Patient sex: M
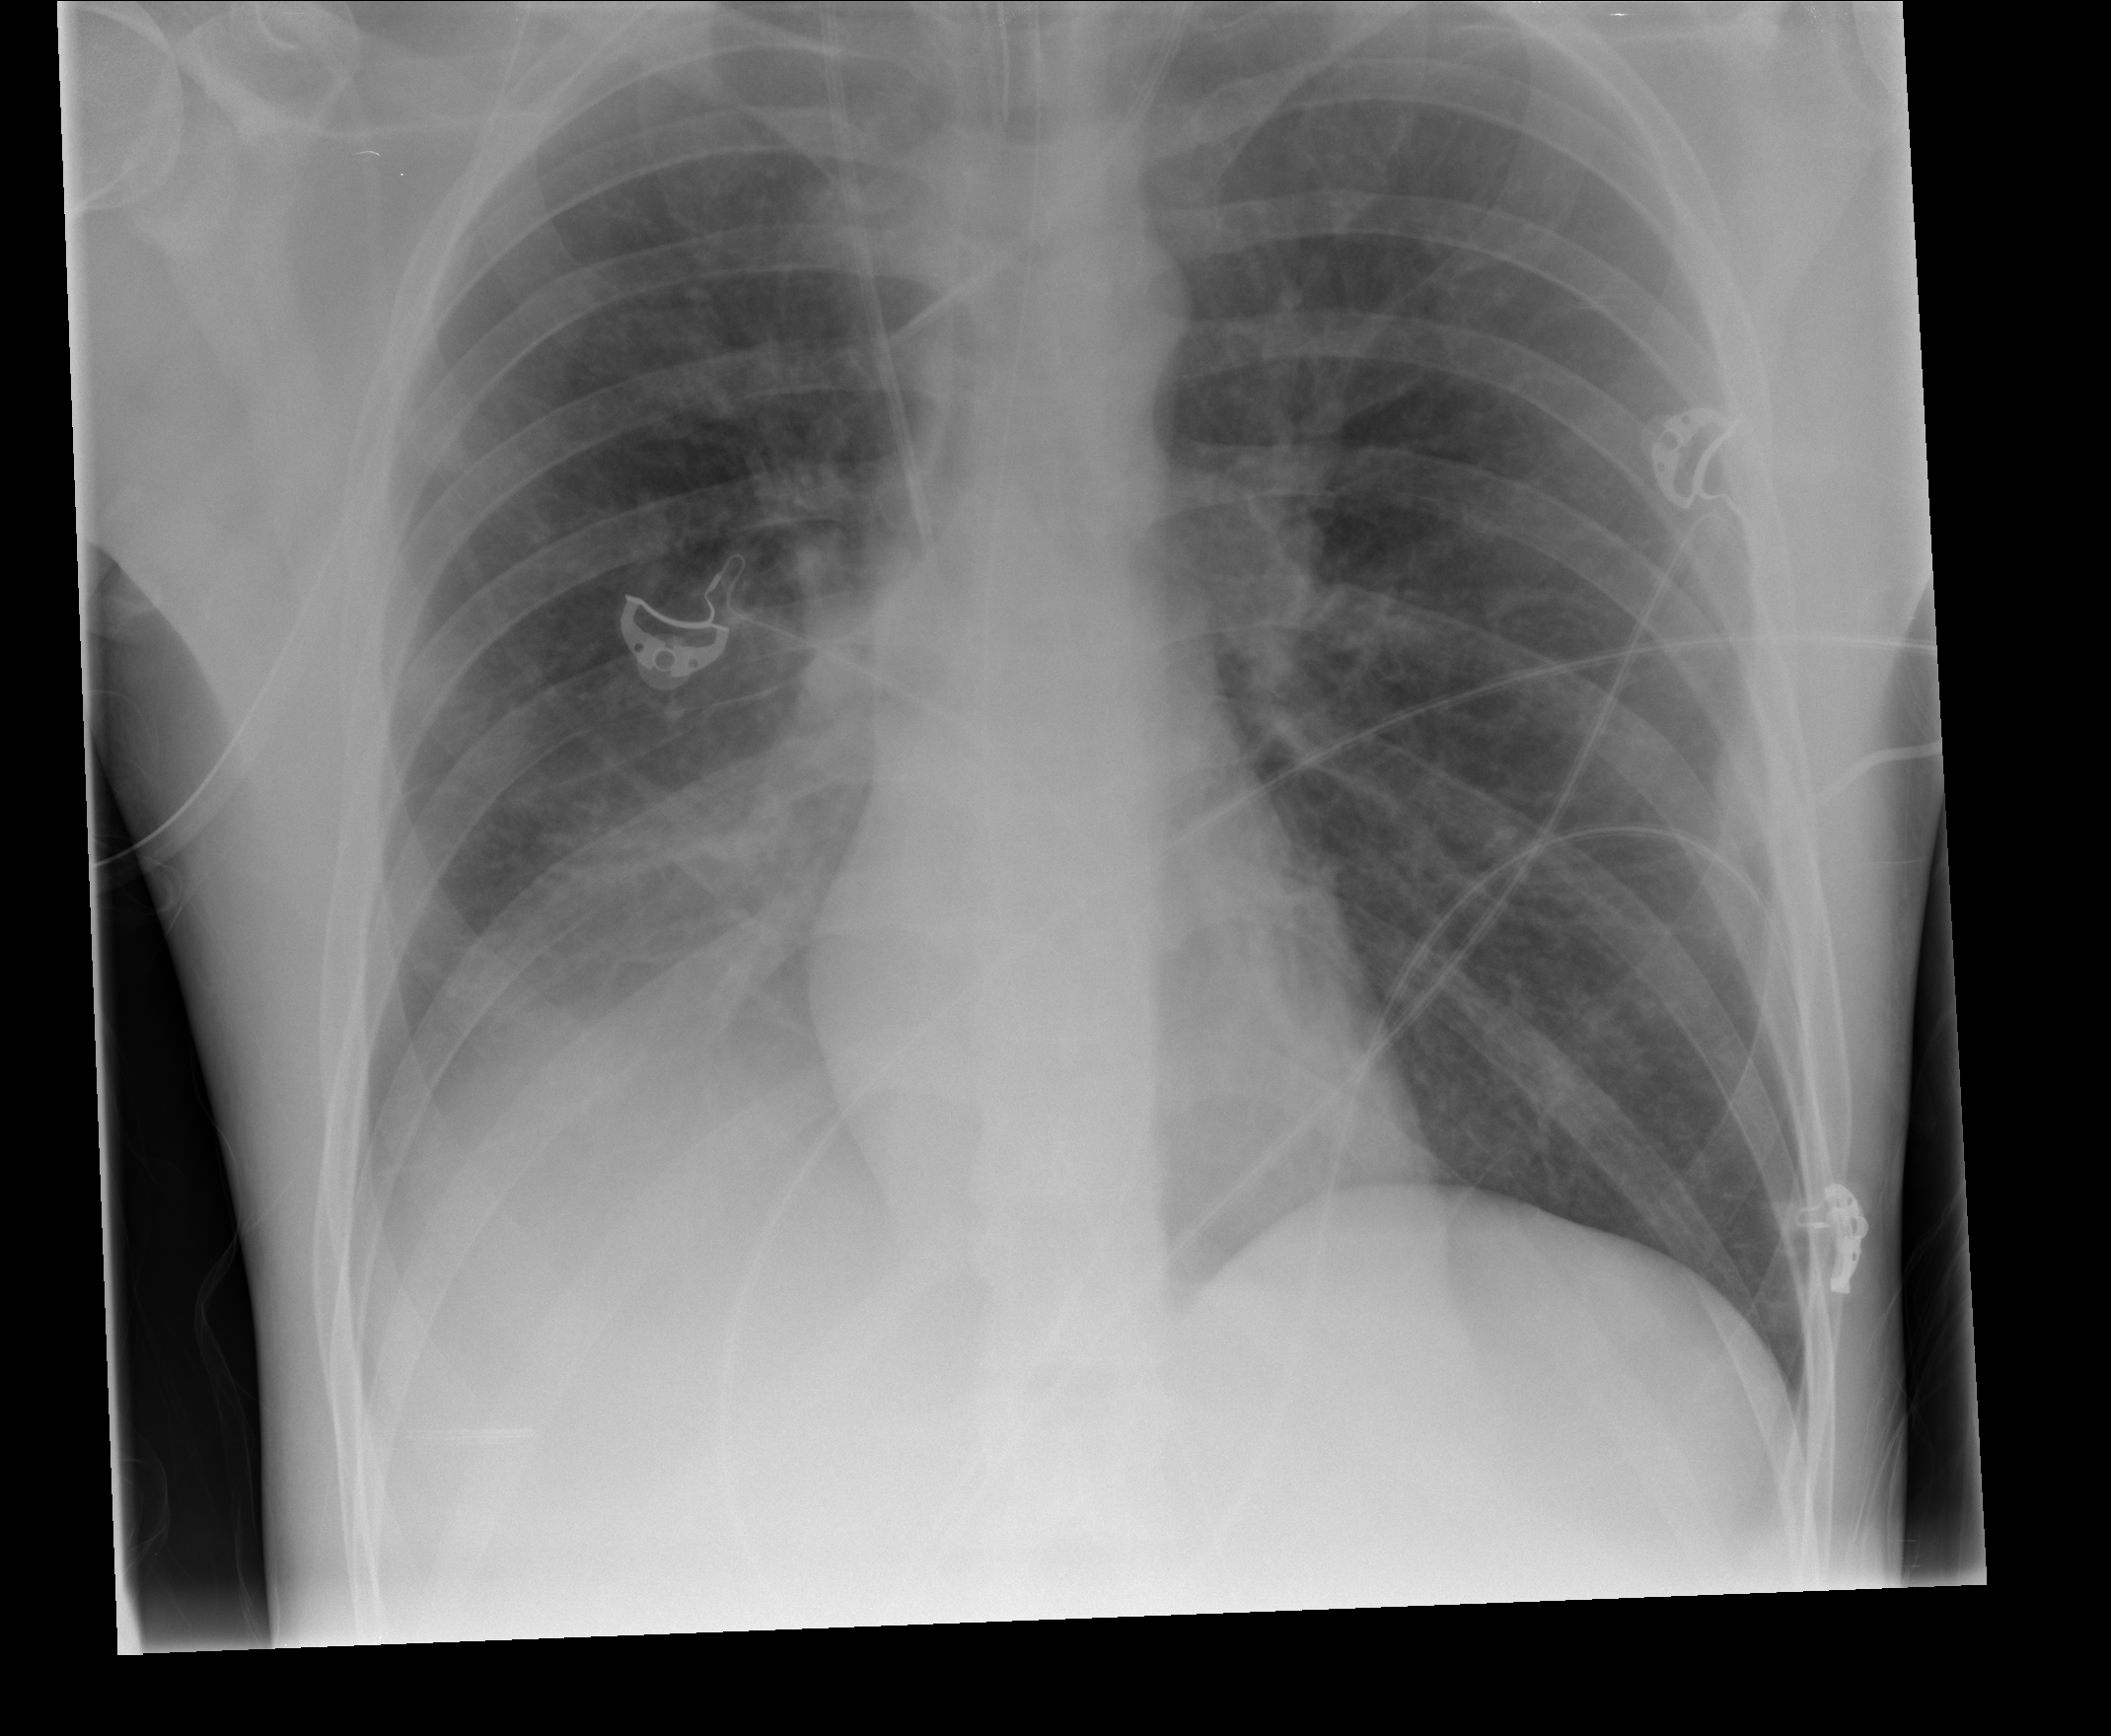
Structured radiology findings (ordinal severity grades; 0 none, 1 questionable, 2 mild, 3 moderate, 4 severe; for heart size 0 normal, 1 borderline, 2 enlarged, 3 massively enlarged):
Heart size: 0
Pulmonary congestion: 0
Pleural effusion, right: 2
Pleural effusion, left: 0
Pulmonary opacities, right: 0
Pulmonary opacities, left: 0
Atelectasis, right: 2
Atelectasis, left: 0